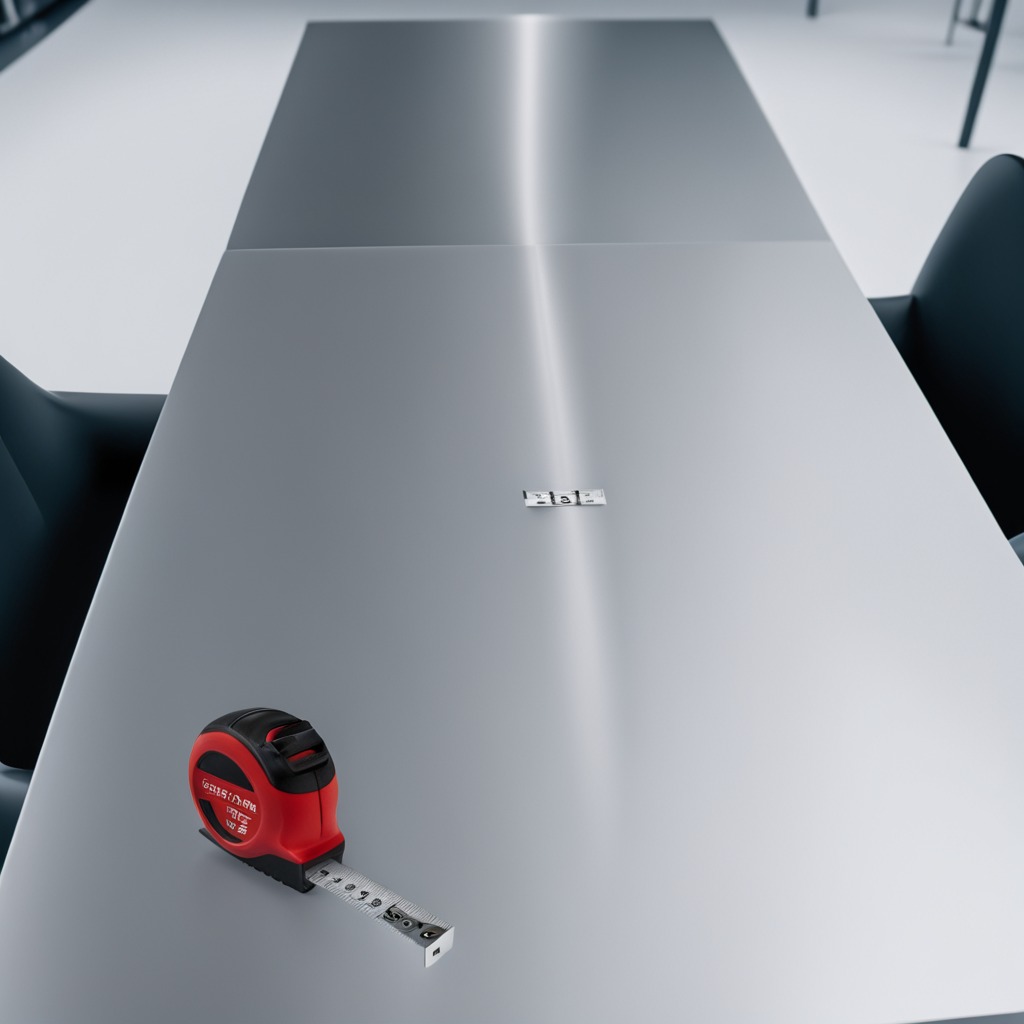
A measuring tape is lying on the stainless steel table in a high-end prototyping lab.